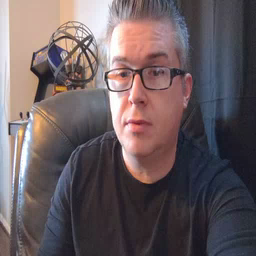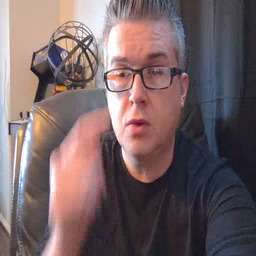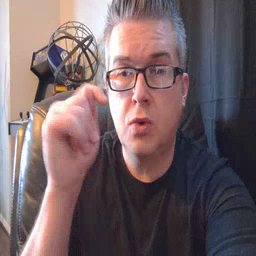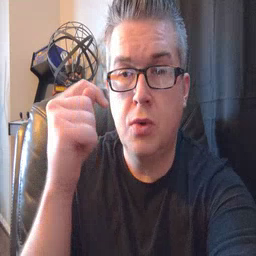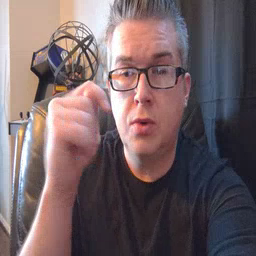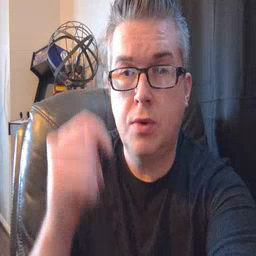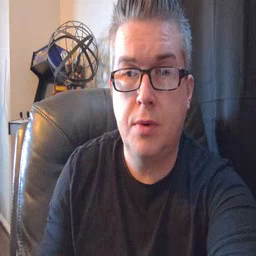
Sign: toy